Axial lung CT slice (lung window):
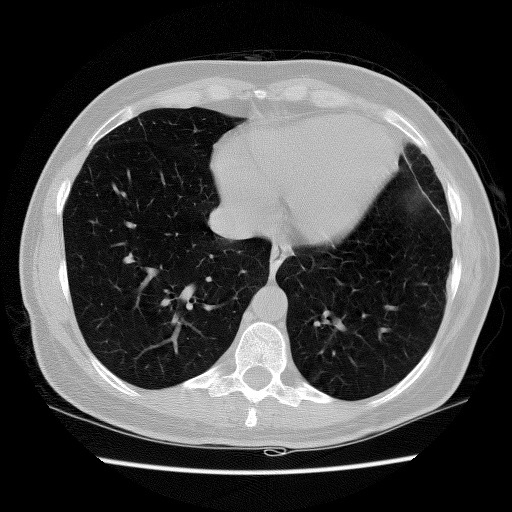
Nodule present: no